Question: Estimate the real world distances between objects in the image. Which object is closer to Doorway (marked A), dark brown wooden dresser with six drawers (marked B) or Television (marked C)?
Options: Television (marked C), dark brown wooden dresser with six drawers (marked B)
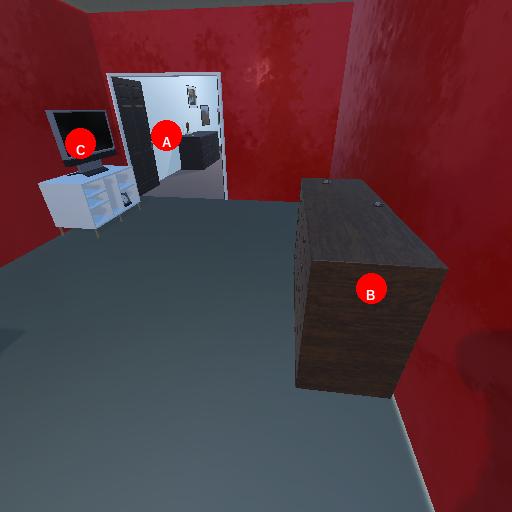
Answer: Television (marked C)